Aerial crown-view tile of a tropical tree (Barro Colorado Island, Panama), acquired 20241014:
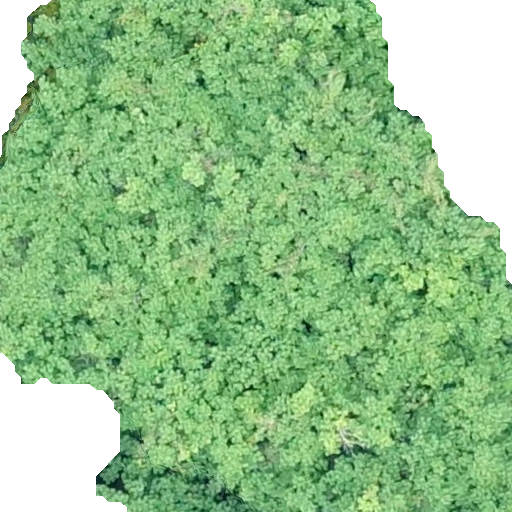
Species: Tachigali panamensis
GBIF accepted scientific name: Tachigali panamensis
Crown area: 420.607 m²